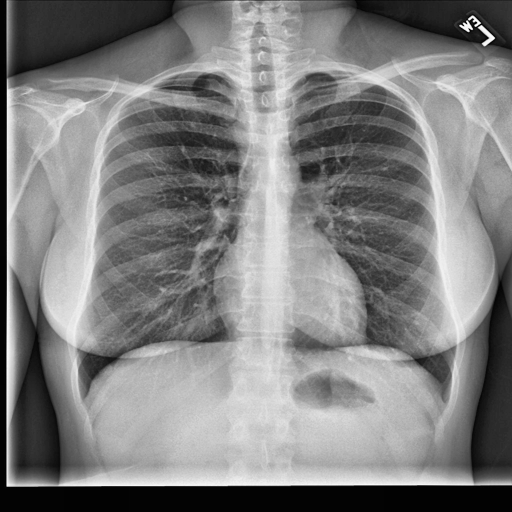
Finding: NORMAL